Question: I am planning a fluid-design based layout with 2 cols as follows;

Below is the HTML code:
'''
<div id="container">
<div class="fl wd5percent"><img src="titleText.jpg" /></div>
<div class="fl wd95percent"></div>
</div>
'''
Here the 1st col contains the image for title text and remaining width is used for other content.
Now my issue is as this is a fluid layout, I cannot use "px" width anywhere... I define 'img' to use 'max-width:100%', but that kind of creates blank space (or gap) below the titleText image when the 2nd col height is more.
How do I define my CSS such that the page scales well as the browser is resized. By that, I mean whatever be the browser size, the titleText image would be displayed to occupy full height as the content height of 2nd col..
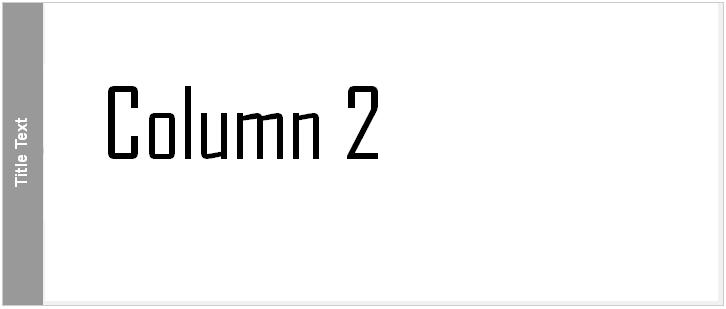
Answer: Please see the below fiddle link:
<URL>